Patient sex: M
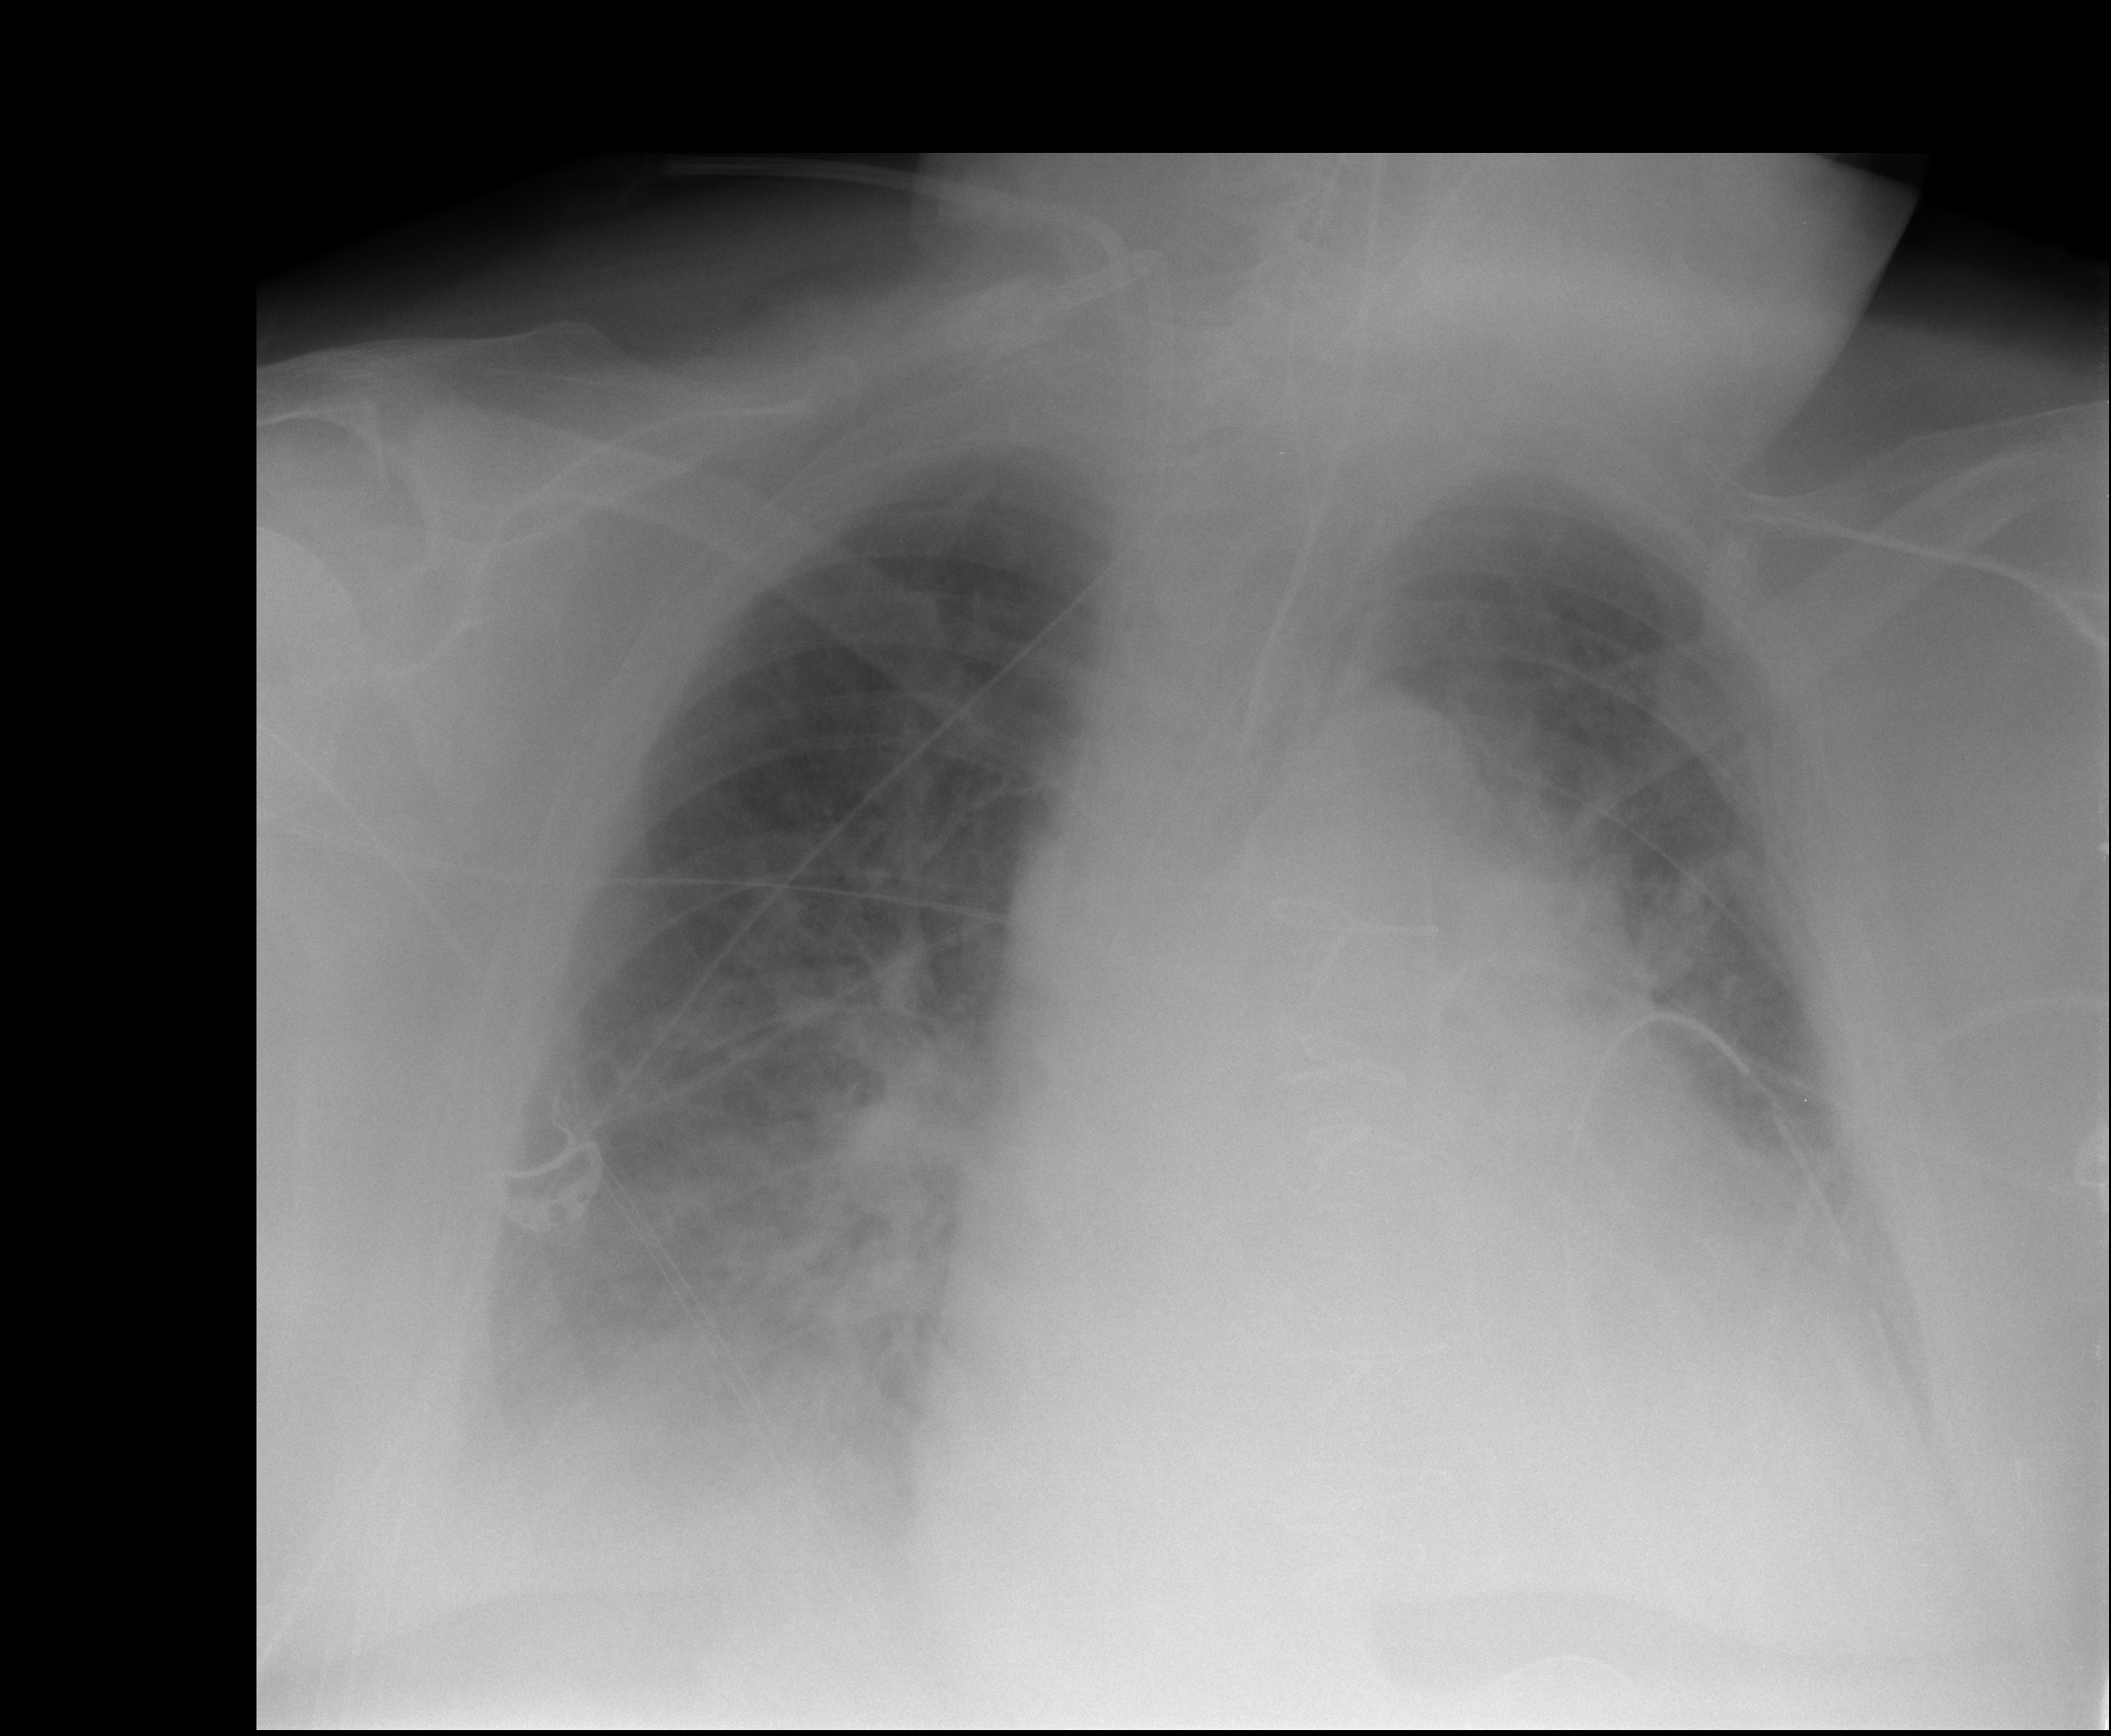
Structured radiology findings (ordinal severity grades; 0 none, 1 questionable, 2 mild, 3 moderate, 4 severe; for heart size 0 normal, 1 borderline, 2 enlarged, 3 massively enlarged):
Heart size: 2
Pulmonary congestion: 2
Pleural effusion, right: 2
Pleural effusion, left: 2
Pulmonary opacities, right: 2
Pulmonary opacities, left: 2
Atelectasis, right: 2
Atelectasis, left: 0